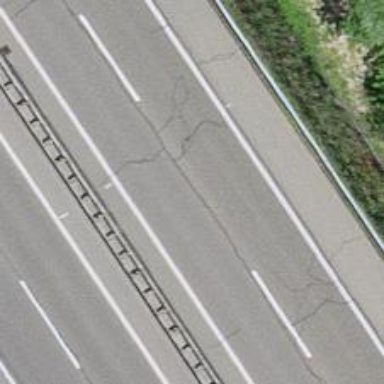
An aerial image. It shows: Asphalt motorway.